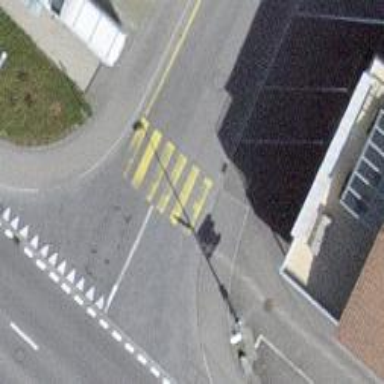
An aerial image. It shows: Zebra crossing on footway.